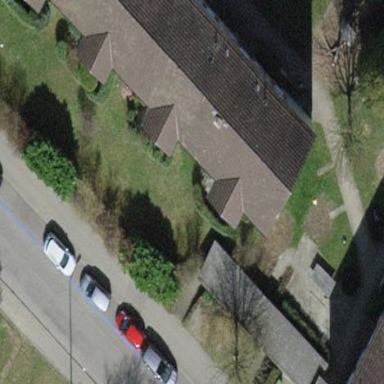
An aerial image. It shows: Apartment building with tile roof.